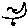
Label: bird